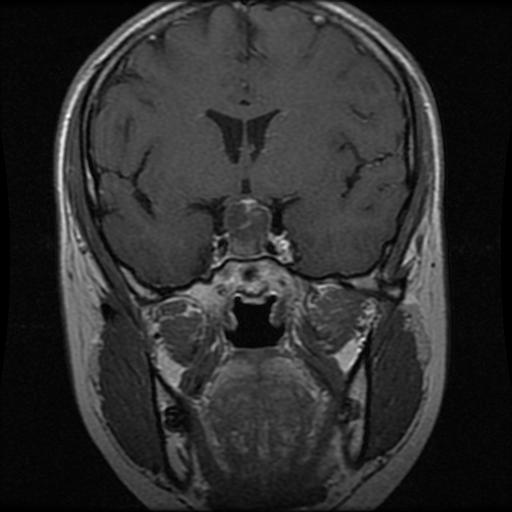
Label: pituitary